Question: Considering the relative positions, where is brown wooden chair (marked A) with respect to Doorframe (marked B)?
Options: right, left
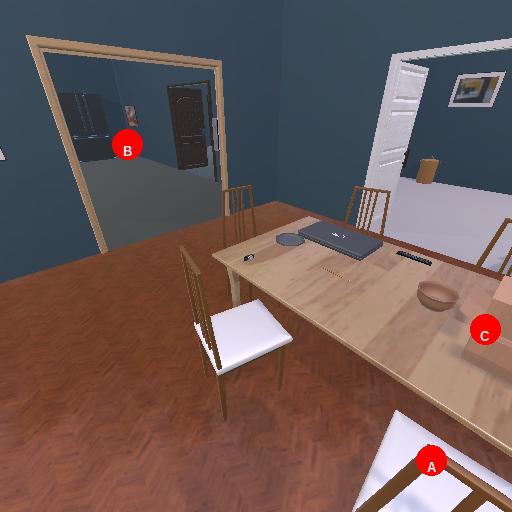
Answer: right